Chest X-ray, AP view. Patient: 62 years old, sex M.
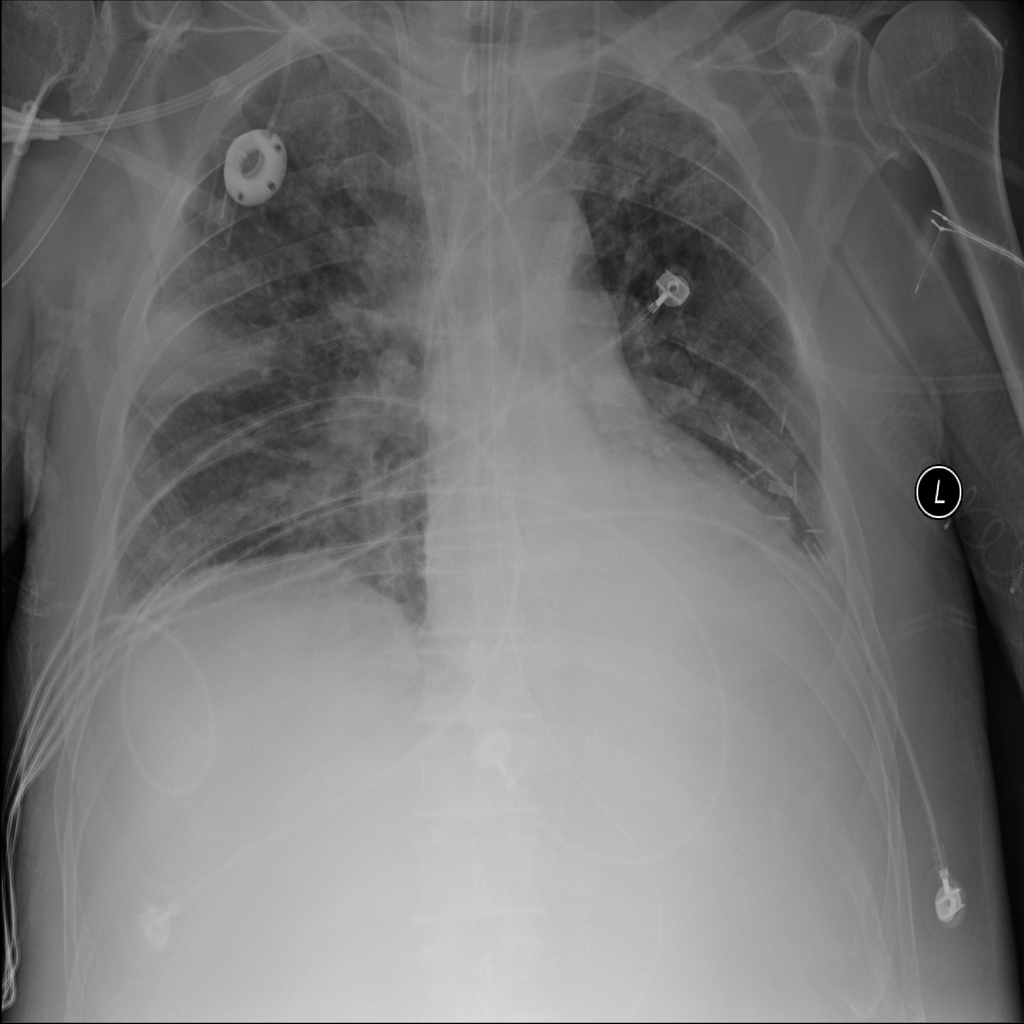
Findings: Consolidation